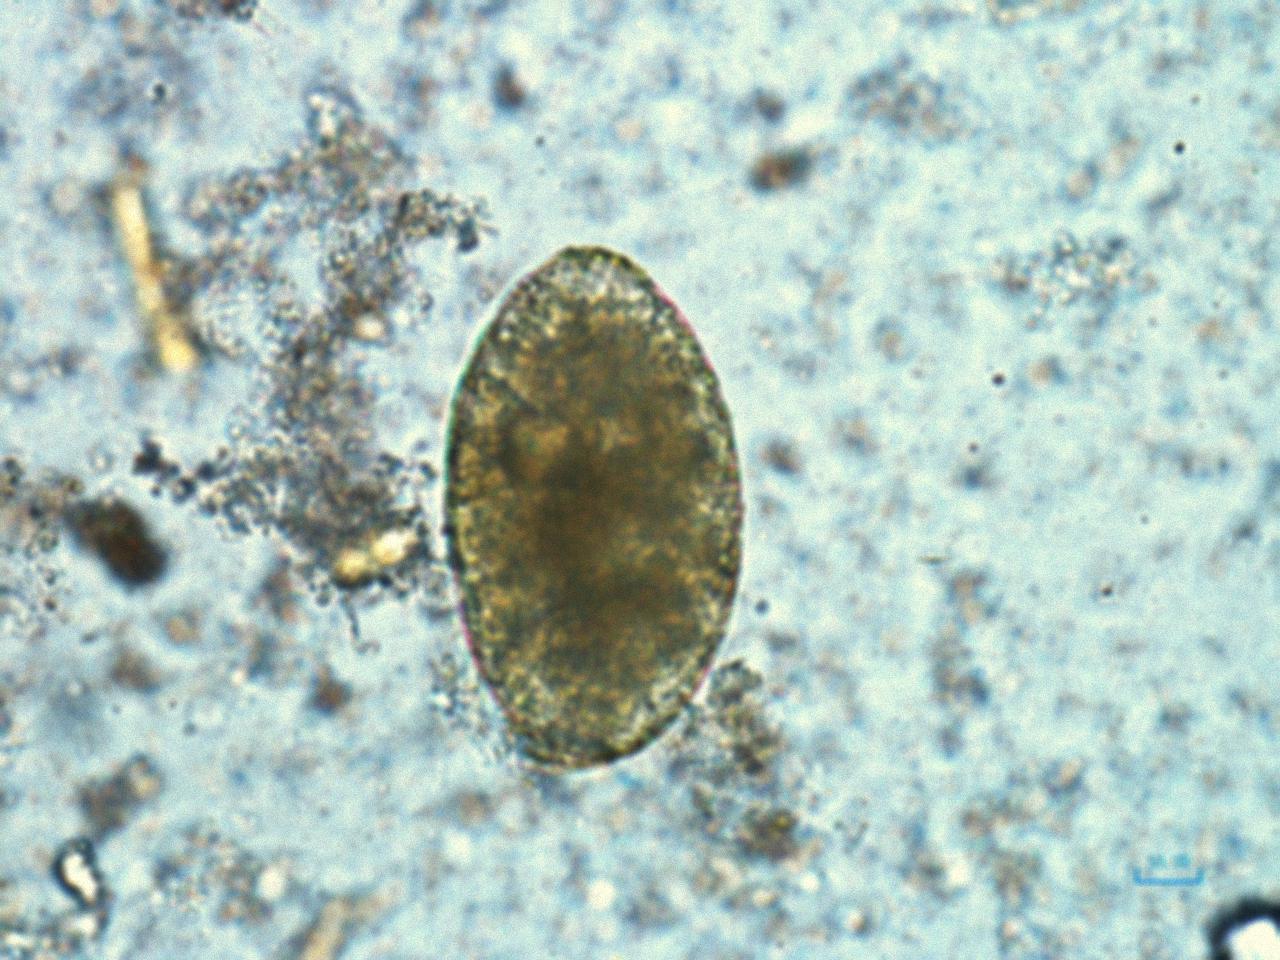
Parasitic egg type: Fasciolopsis buski